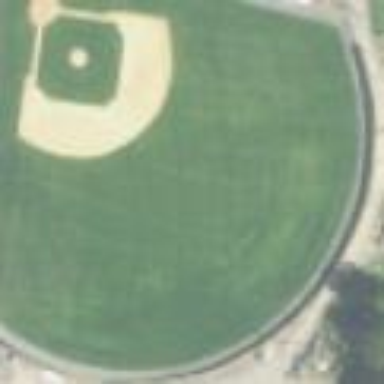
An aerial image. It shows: Baseball pitch for leisure land.